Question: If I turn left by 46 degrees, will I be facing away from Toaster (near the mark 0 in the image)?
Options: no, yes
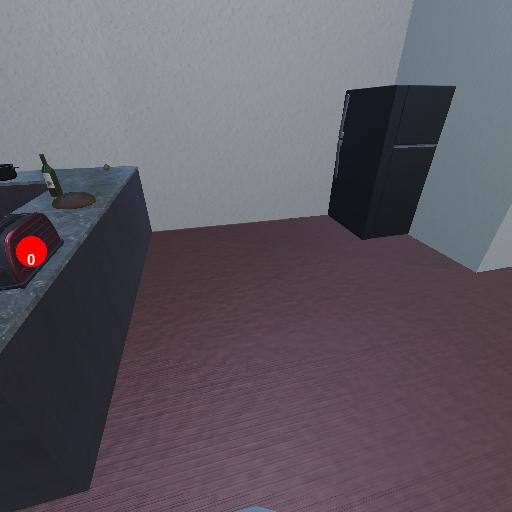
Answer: no